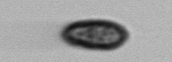
Label: Pseudochattonella_farcimen